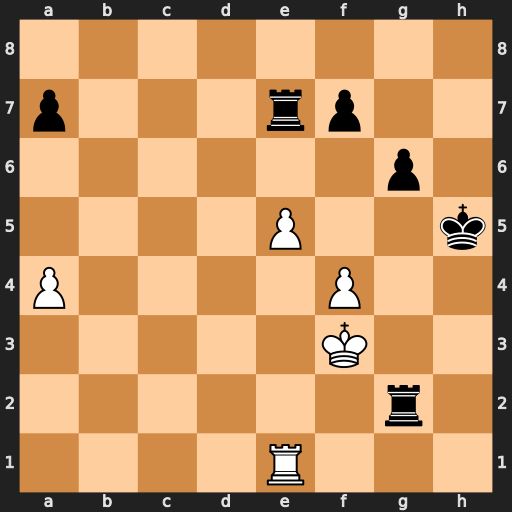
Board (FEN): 8/p3rp2/6p1/4P2k/P4P2/5K2/6r1/4R3
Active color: w
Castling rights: -
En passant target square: -
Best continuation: Rh1+ Rh2 Rxh2#